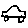
Label: car